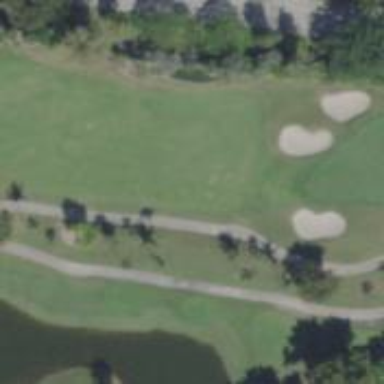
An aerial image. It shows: View of golf hole.